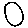
Label: circle